Question: I'm posting a custom Open Graph object/action to Facebook successfully.
Our production and staging environments each have their own FB app, which are configured identically (except that in our production app, objects and actions are approved, as is our App Details page).
For some reason though, staging is posting with a larger photo with title/description underneath. Production posts have a smaller image with all text to the right.
I don't remember doing anything special on staging, but in the end, we want posts from production to look like they do on staging. Any idea which setting I need to tweak?
<URL> the stories with larger images are called "image-led stories." The only thing that's mentioned in the above link as to how to get this new layout is:
> Larger News Feed story layout generated by an Open Graph post using an image size larger than 200 x 200px.
Using the FB debugger, you can see that both images scraped by FB are 600x600:
- <URL>

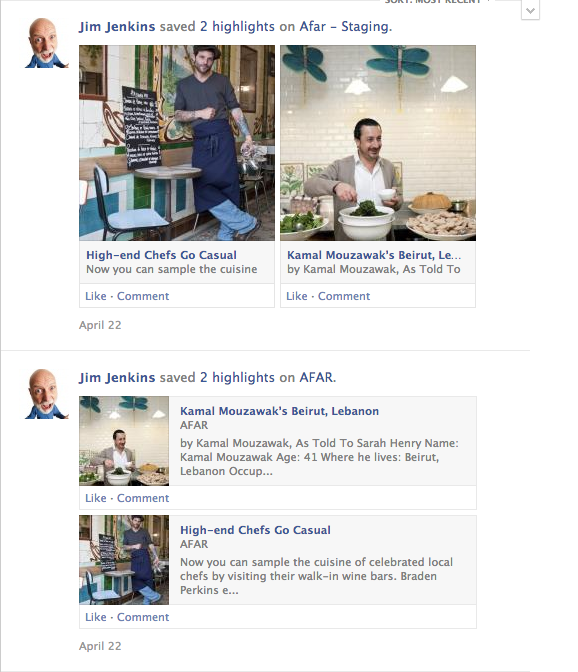
Answer: Frustratingly, there is no setting you can tweak, and it's totally out of your control as to how your posts will display in someone's News Feed. If you want the "image-led" display style, your photos need to be >= 200x200, but other than that, Facebook determines how it's going to display something.
I found this out after a few days of banging my head and reading everything over the web and finally giving up. We shipped the feature and I just told my coworkers there was nothing we could do.
Then, in my News Feed, I saw a coworker's posts, and they were formatted with the small image. Later that day, she sent an email thanking me because she was excited about the OG integration with our site, and the screenshot she sent had her posts in her feed with the large image.
Same person, same posts, different display in two different feeds.